Field crop: tomato
Growth stage: 2
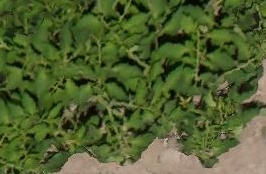
Species: tomato